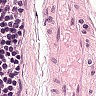
Metastatic tissue present: no